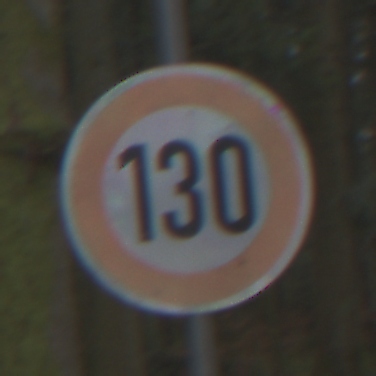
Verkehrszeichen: Geschwindigkeit130
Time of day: Midday
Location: Outdoor (Nature)
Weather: Overcast
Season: NotSpecified
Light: Natural